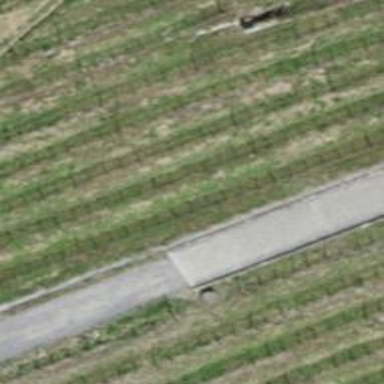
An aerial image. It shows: Concrete track on bridge with top-grade surface.